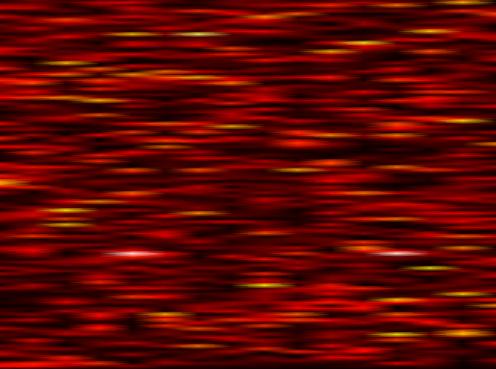
Label: FBMC